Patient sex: M
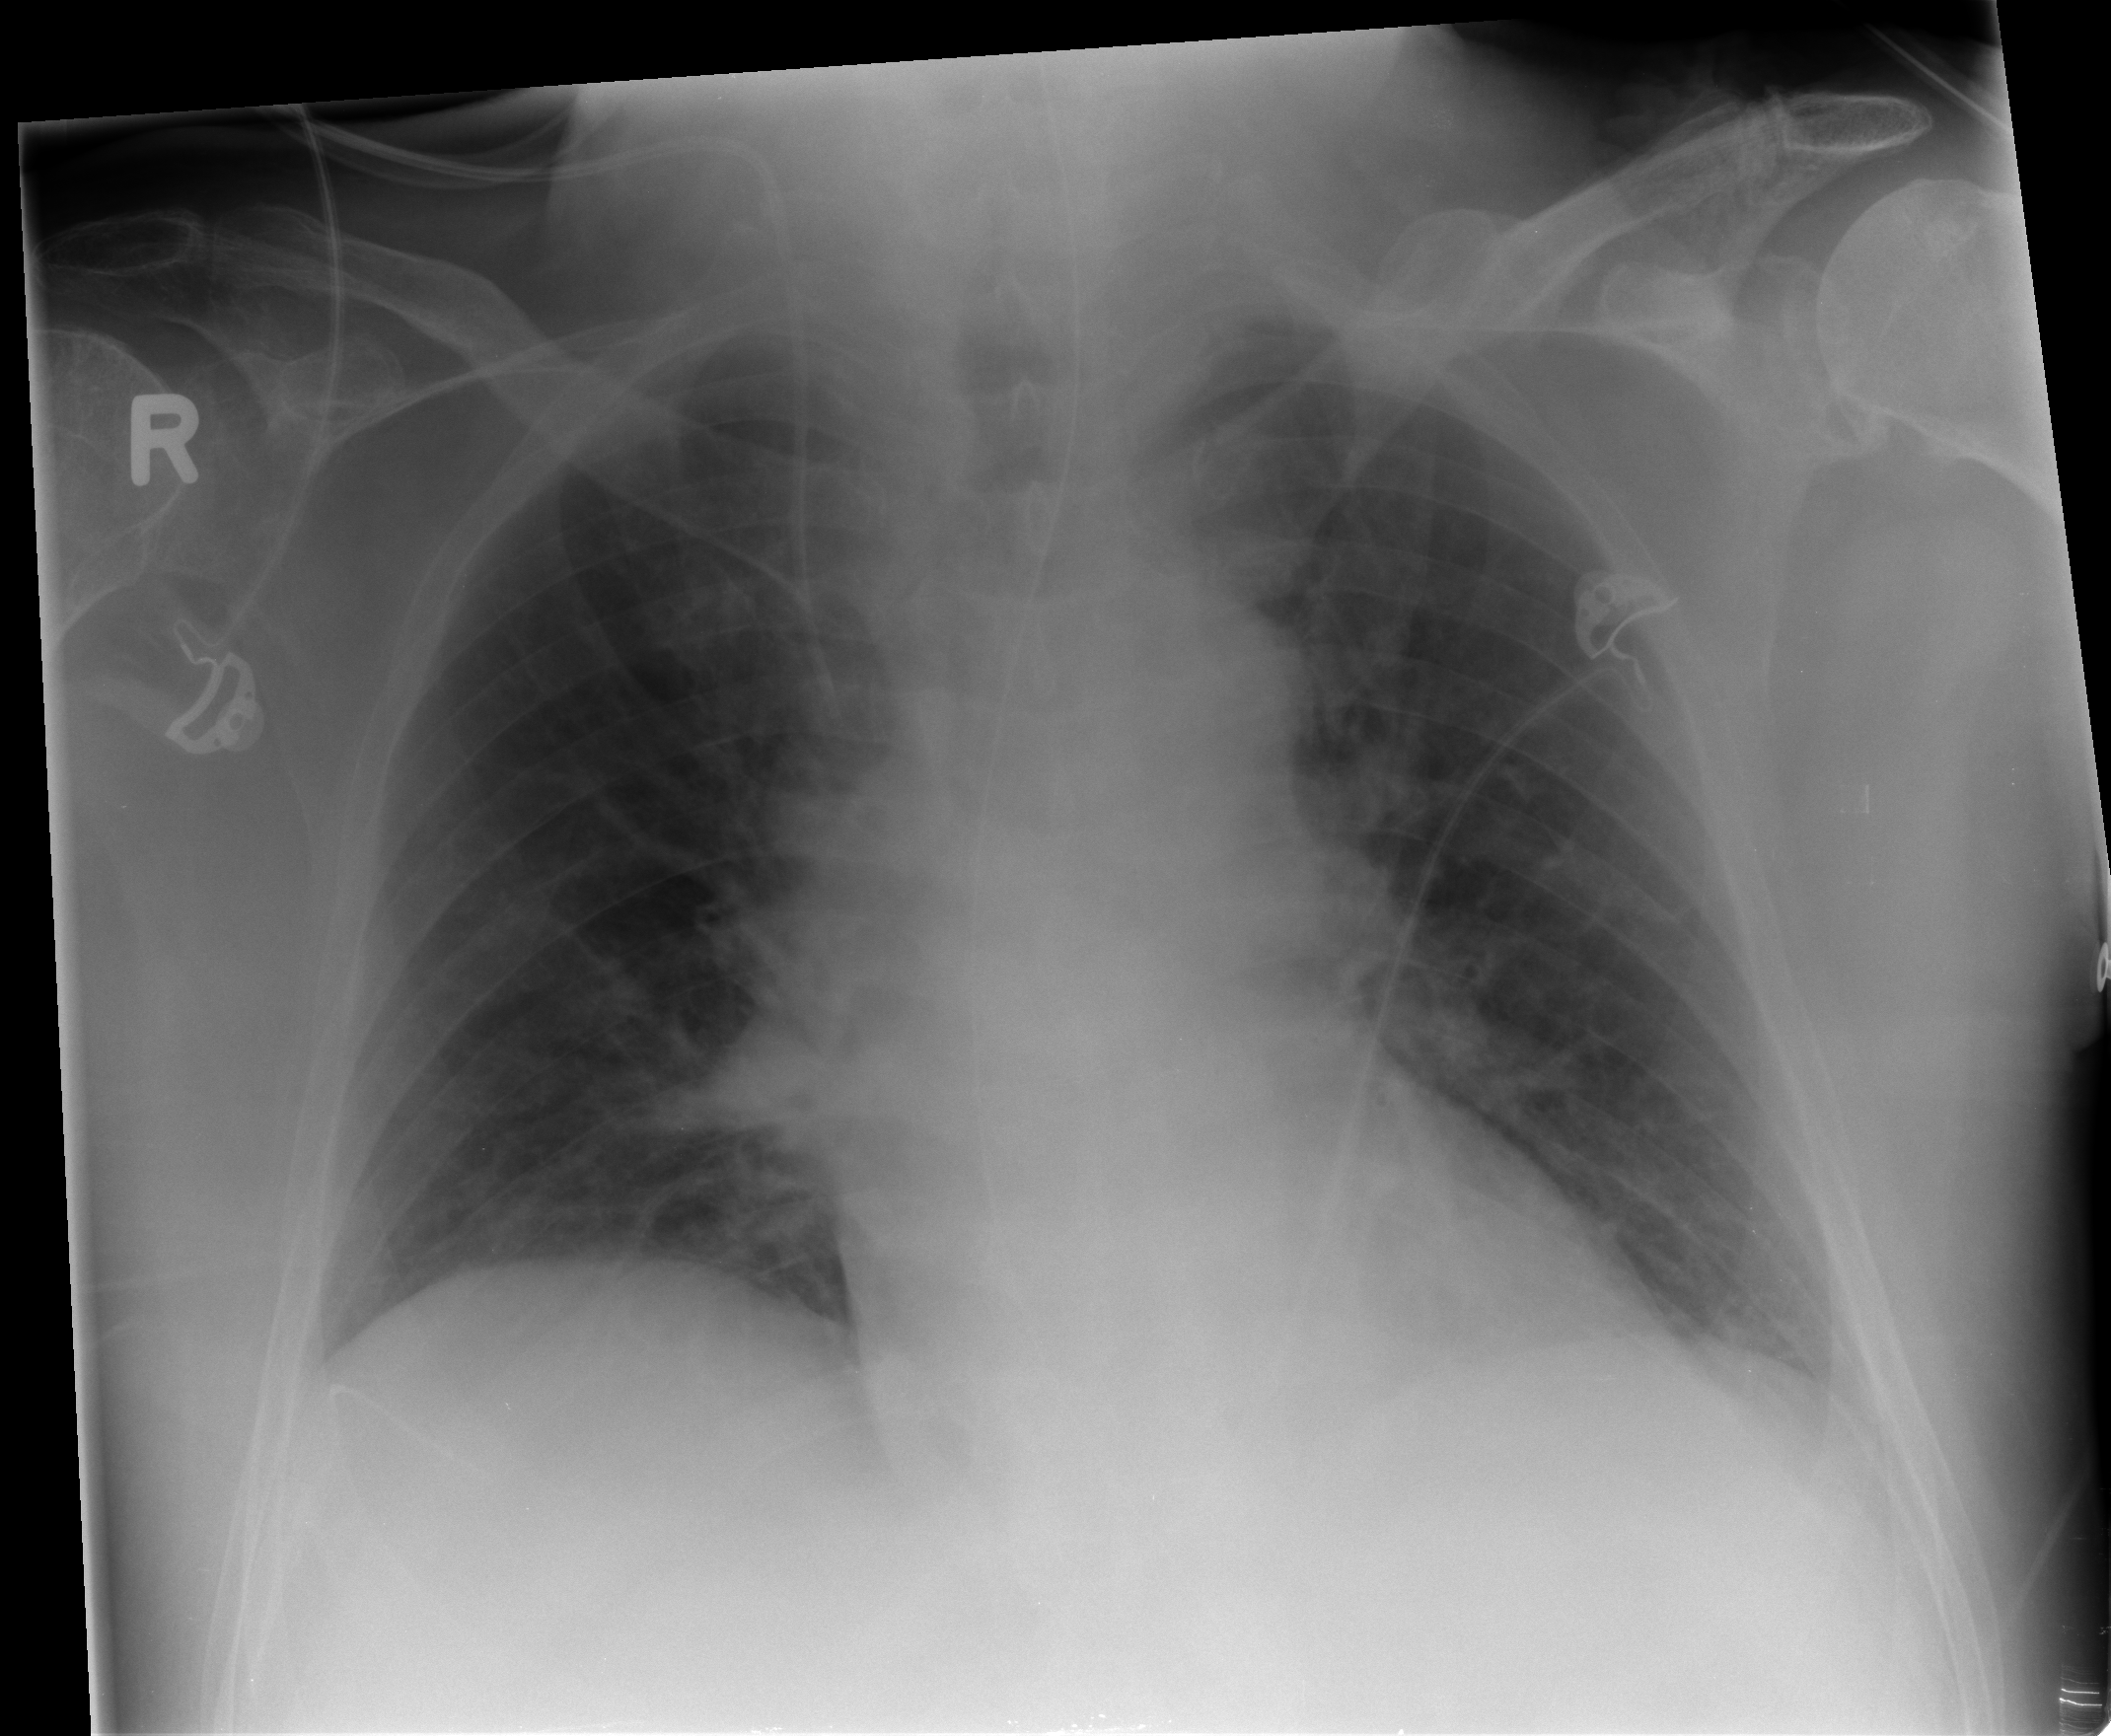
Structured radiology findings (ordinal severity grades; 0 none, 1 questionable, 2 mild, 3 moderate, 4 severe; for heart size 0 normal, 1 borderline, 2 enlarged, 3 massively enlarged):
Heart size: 0
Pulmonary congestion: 0
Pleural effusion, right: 0
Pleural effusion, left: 0
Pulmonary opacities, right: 0
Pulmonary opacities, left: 0
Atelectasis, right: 2
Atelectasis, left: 2